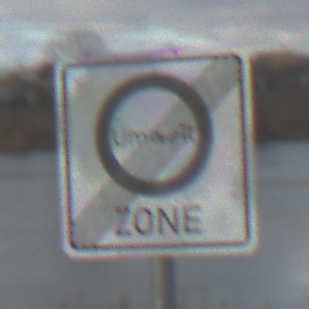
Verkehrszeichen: EndeUmweltzone
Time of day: SunriseSunset
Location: Outdoor (RoadRail)
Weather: PartlyCloudy
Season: NotSpecified
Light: Natural